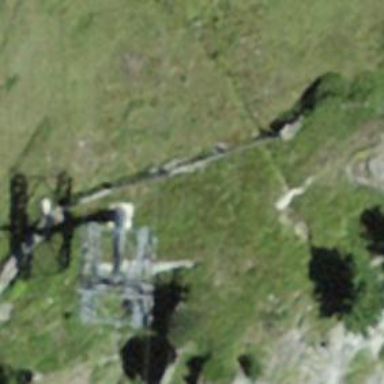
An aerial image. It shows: Pylon for aerialway.